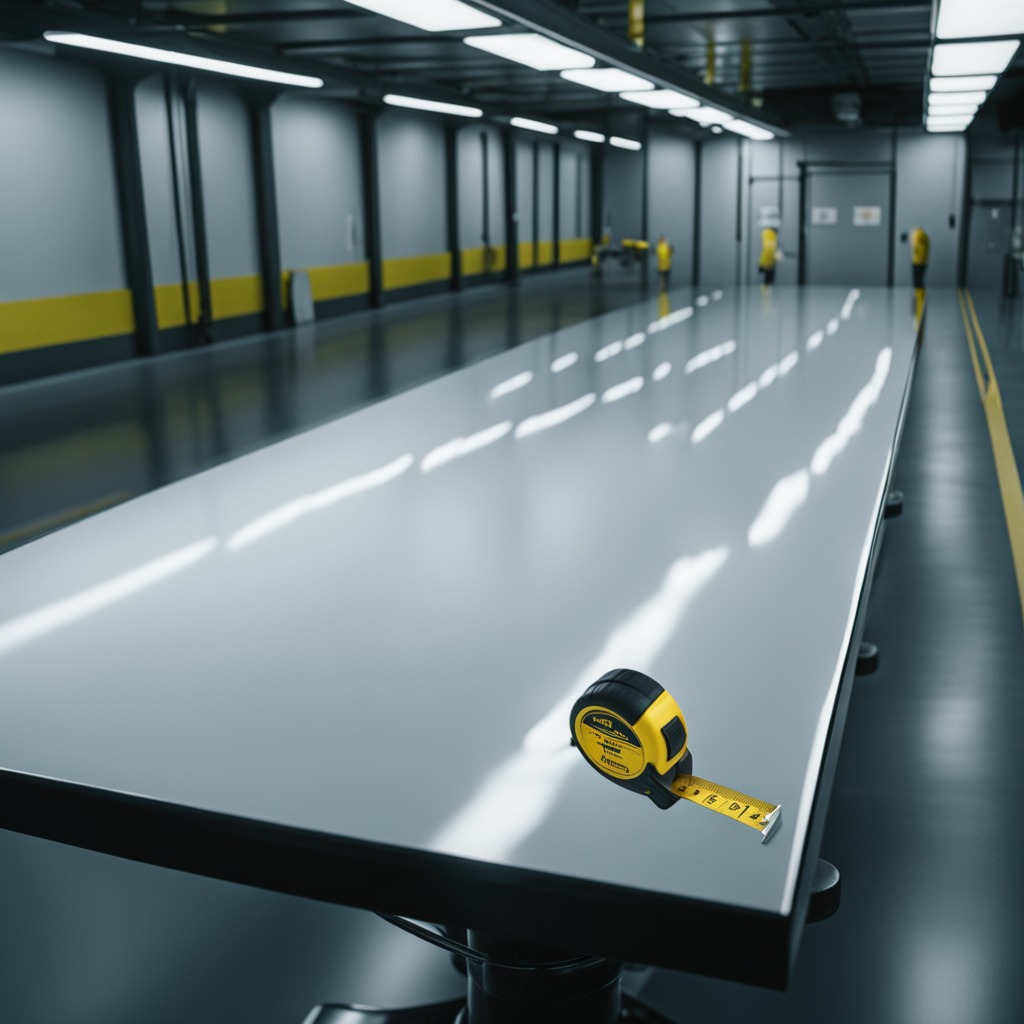
A measuring tape is lying on a high-gloss table in a ship maintenance bay industrial lighting.